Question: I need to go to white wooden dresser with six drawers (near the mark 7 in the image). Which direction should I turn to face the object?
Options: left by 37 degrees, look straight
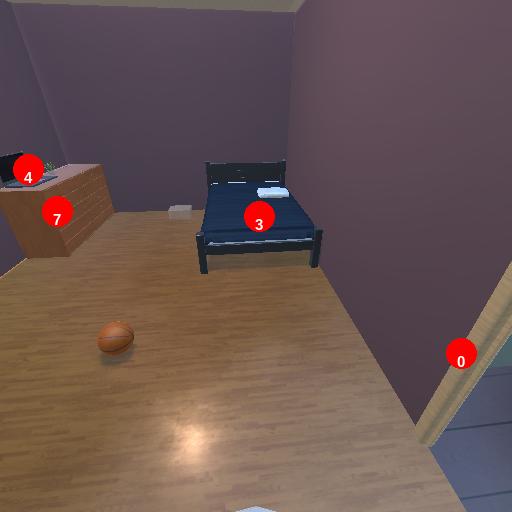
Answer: left by 37 degrees